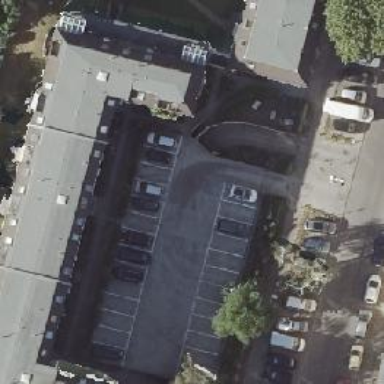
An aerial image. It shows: Parking aisle under tunnel.